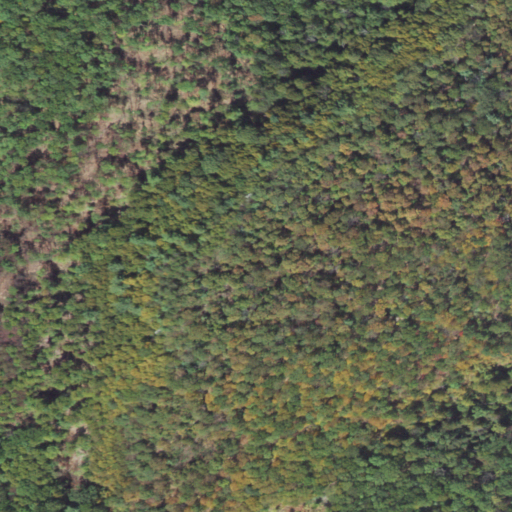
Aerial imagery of mountain in Pennsylvania named The Peak containing deciduous forest and mixed forest